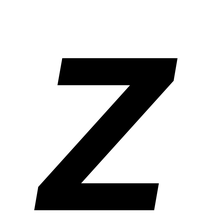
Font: Roboto-Italic_Medium_Italic